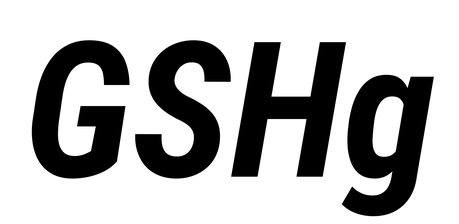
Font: Roboto-Italic_Condensed_Bold_Italic